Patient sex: F
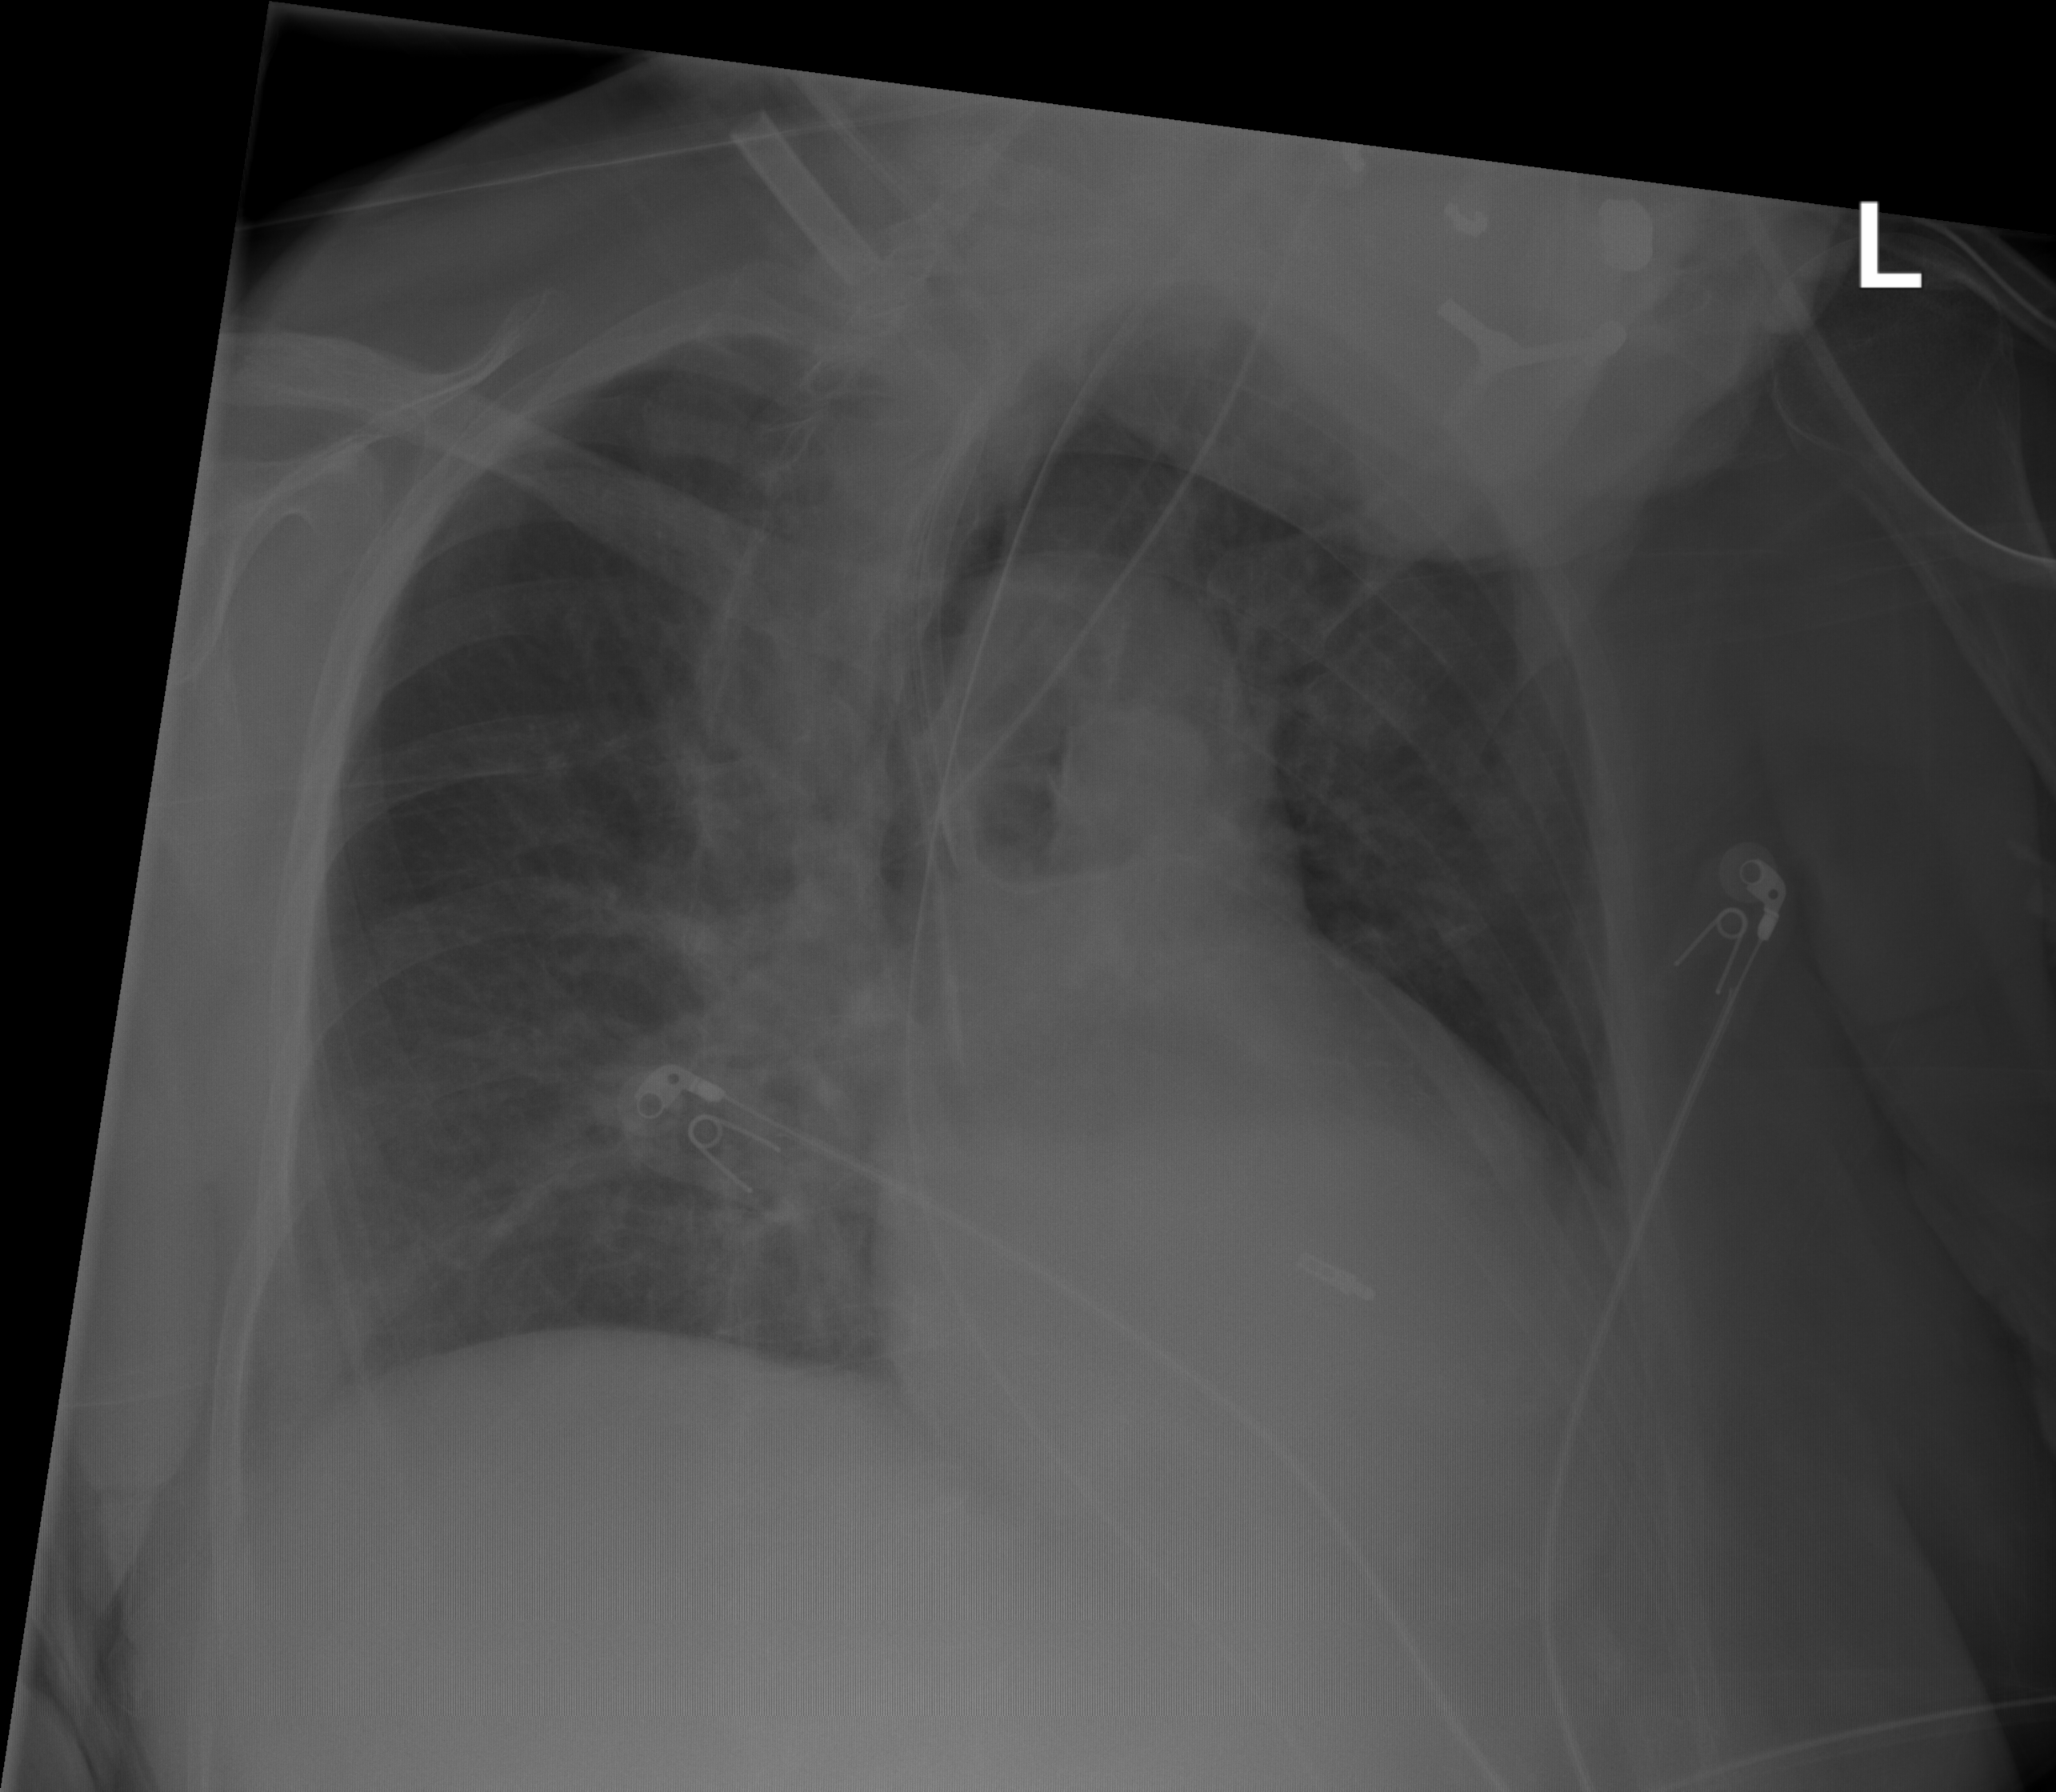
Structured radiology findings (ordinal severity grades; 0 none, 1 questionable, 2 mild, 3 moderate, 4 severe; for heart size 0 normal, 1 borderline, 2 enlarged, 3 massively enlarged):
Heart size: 0
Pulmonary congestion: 0
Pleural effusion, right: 0
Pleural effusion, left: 0
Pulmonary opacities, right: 0
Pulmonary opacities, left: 0
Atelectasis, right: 2
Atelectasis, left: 0